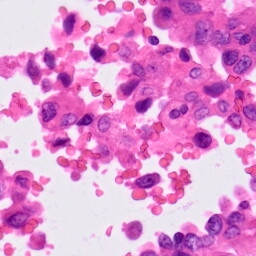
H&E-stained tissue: Lung